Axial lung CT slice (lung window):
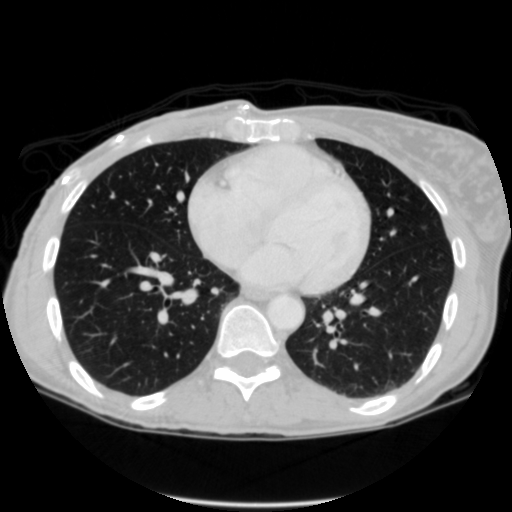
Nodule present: no